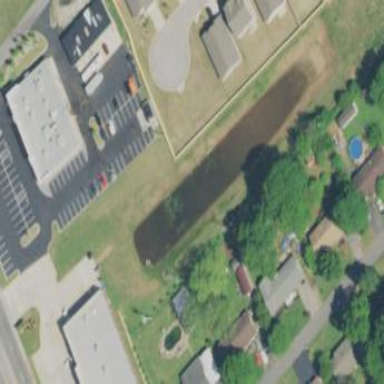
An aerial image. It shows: Detention basin filled with water.